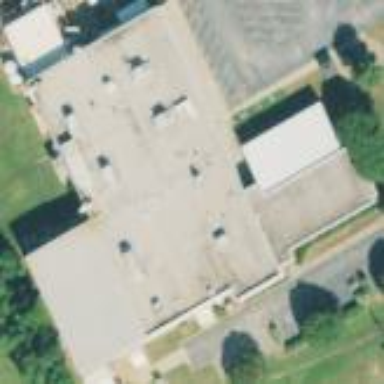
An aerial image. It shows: Industrial building.